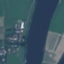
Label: River